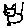
Label: cat